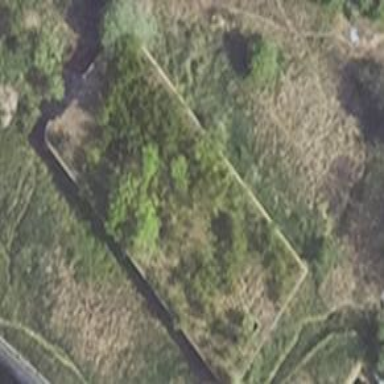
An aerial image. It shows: Retaining wall.